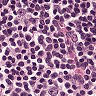
Metastatic tissue present: no